Question: Why does this .BAT line split with caret fail?

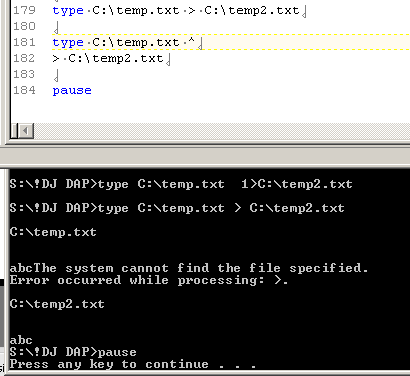
Answer: Because not only does '^' continue the line by ignoring the linefeed, it also escapes the first character of the next line. So the '>' is treated as a literal instead of as redirection.
You can get the exact same error result using:
'''
type C: emp.txt ^> C: emp2.txt
'''
You can fix the multiline version by putting a space before the redirection
'''
type C: emp.txt ^
> C: emp2.txt
'''
The rules are actually a bit more complex than what I have described. See <URL>